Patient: sex M, age 64
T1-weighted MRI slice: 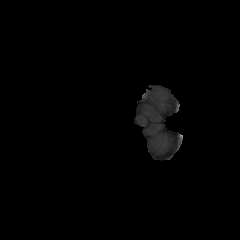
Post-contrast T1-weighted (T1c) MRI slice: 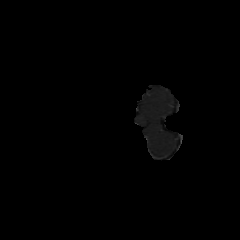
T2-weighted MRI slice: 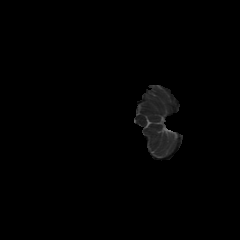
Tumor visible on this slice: no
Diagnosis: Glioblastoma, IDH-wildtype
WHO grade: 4